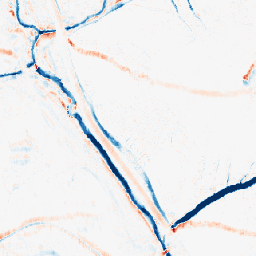
Category: morphological
Decomposition family: morphological_ellipse
Decomposition parameters: operation: average
width: 10
height: 5
Upsampling method: area
Upsampling parameters: scale: 4
Upsampling scale: 4